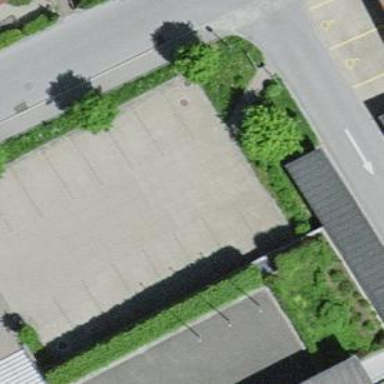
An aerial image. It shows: Road serving as parking aisle.